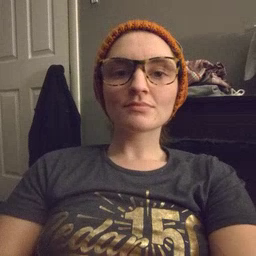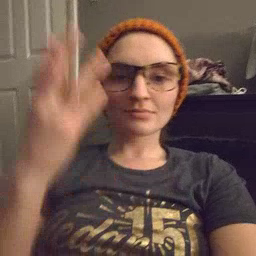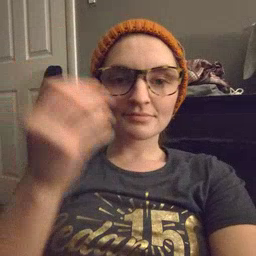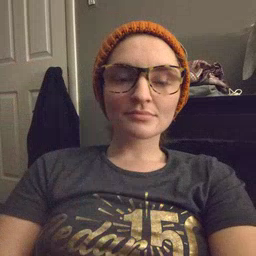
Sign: outside